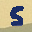
Label: 5